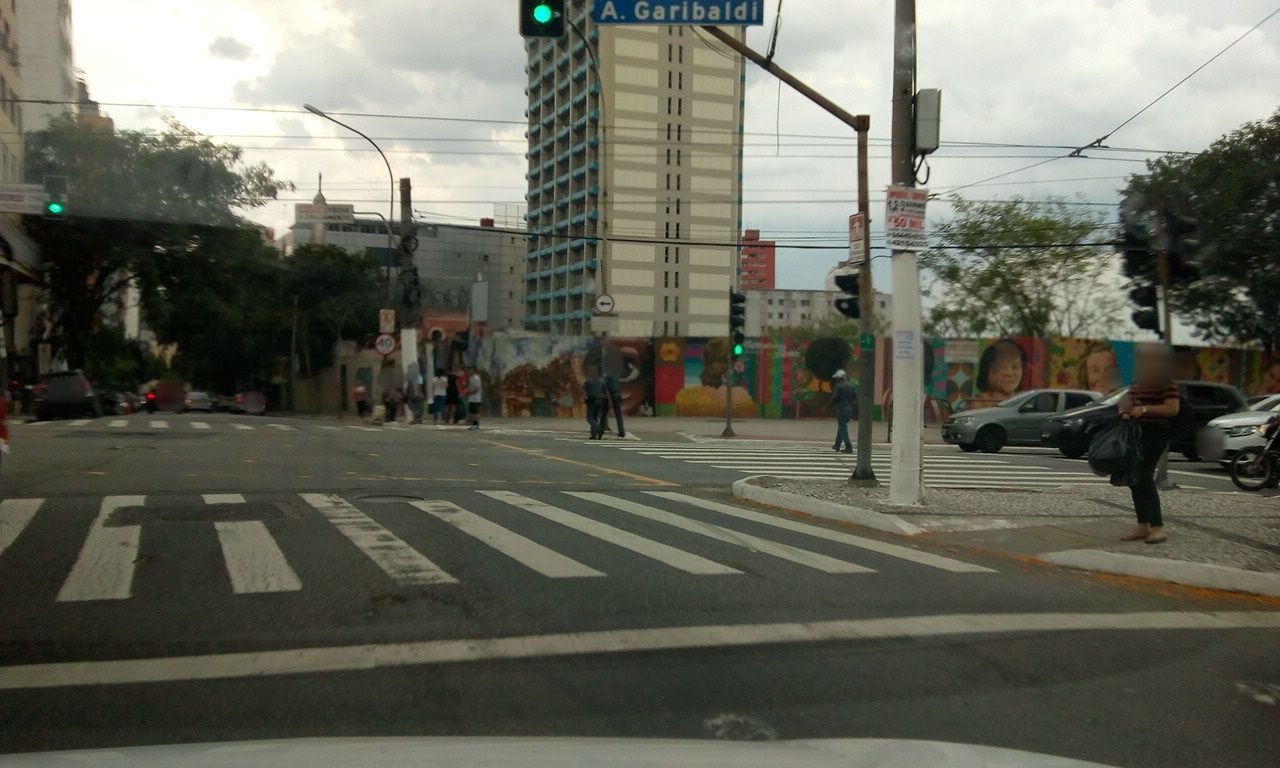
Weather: cloudy
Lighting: day
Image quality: good
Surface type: driving surface
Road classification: primary
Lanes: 5
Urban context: urban centre
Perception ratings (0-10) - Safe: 1.79, Lively: 3.24, Beautiful: 5.55, Boring: 2.83, Depressing: 4.02, Wealthy: 1.83